Aerial crown-view tile of a tropical tree (Barro Colorado Island, Panama), acquired 20241216:
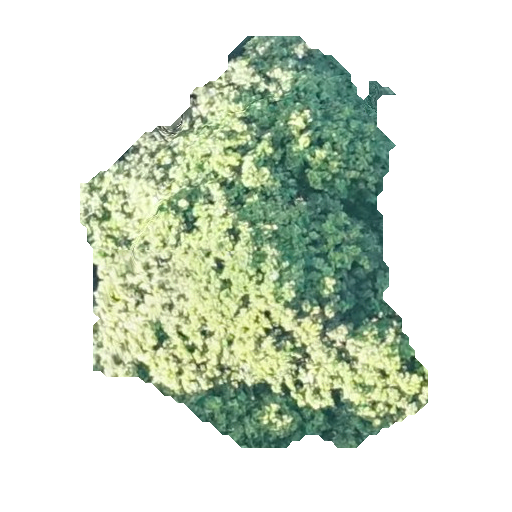
Species: Prioria copaifera
GBIF accepted scientific name: Prioria copaifera
Crown area: 144.492 m²